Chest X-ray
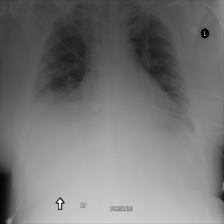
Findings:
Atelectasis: negative
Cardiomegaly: negative
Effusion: negative
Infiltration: negative
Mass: negative
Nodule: negative
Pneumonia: negative
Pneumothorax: negative
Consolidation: negative
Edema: negative
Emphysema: negative
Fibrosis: negative
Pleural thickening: negative
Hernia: negative